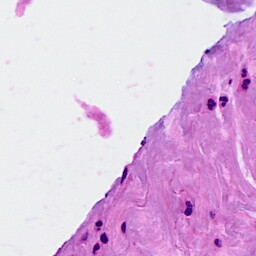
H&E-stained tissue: Breast